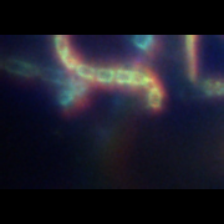
Taxon: Chaetoceros
Group: Diatoms